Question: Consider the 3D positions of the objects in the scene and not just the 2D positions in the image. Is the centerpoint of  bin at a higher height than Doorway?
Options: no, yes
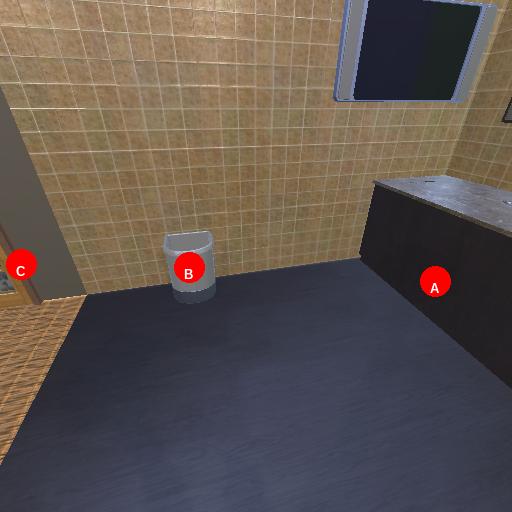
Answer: no